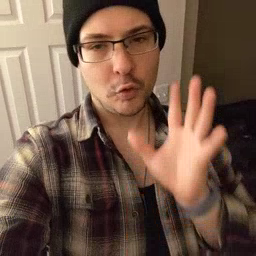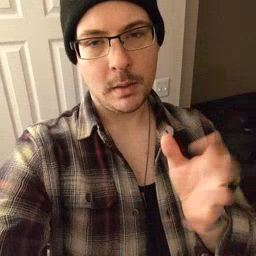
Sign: grandma